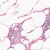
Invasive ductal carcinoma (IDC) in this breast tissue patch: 0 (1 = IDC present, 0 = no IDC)